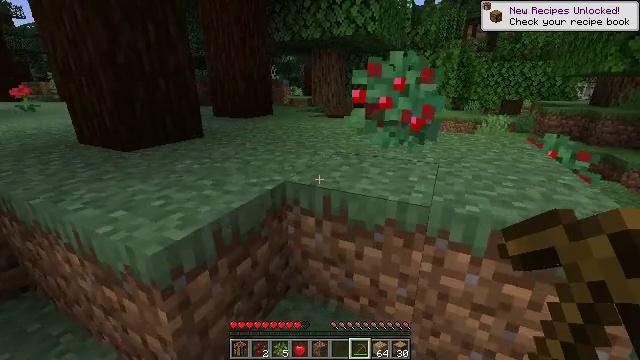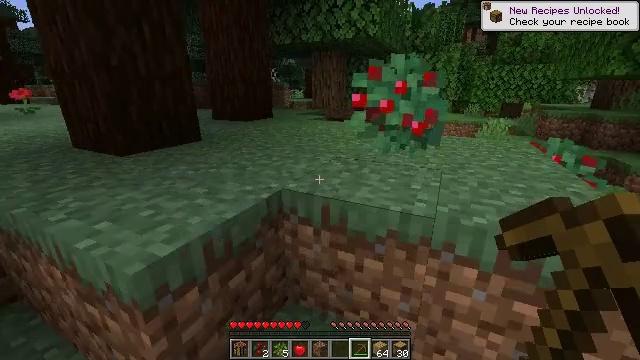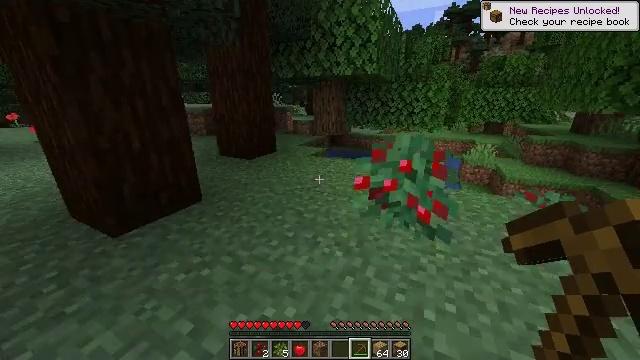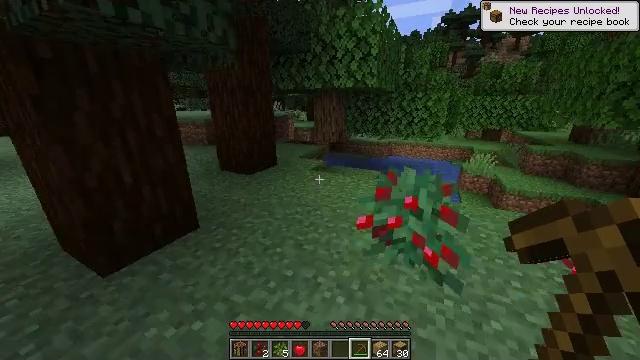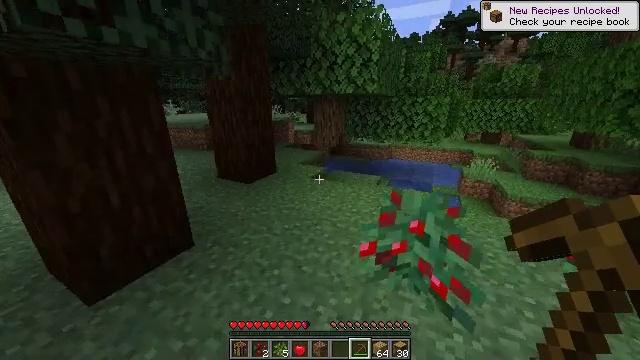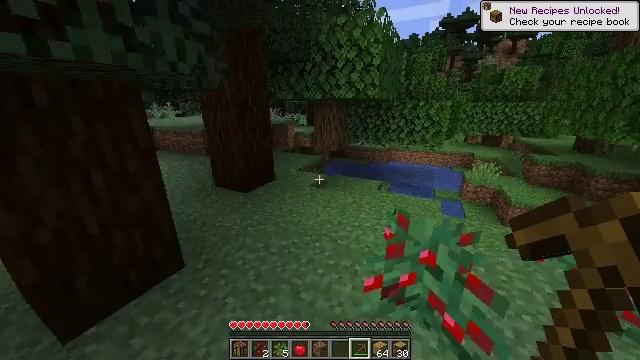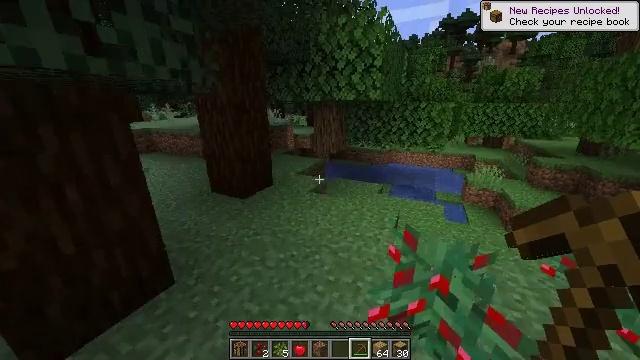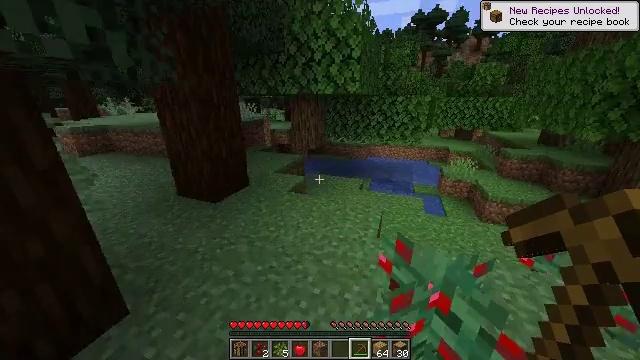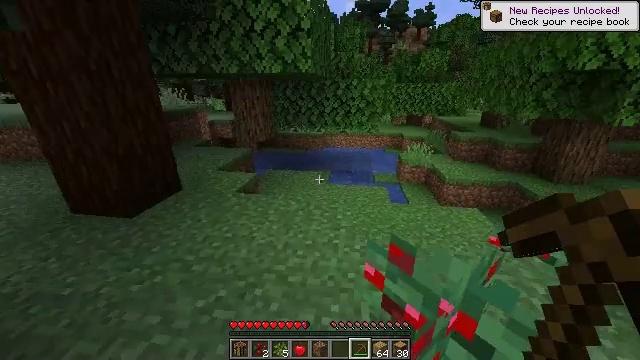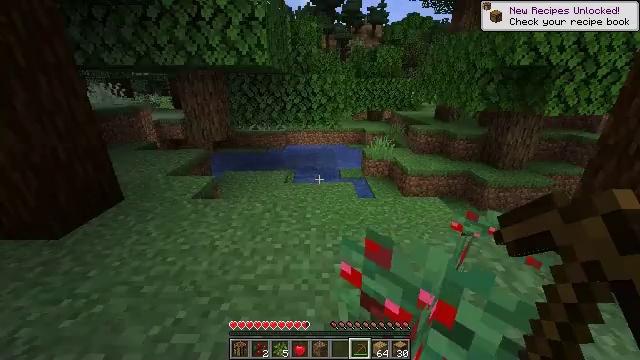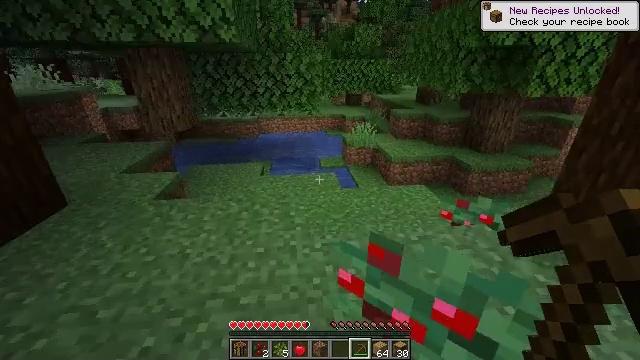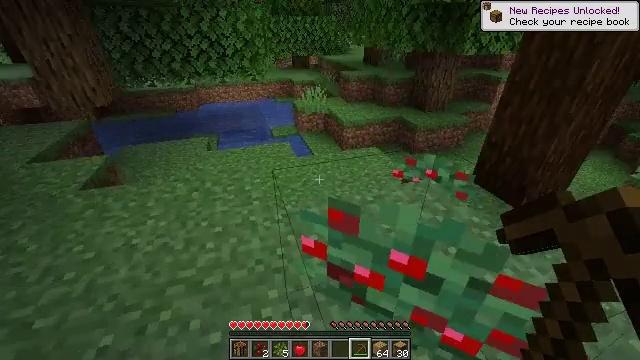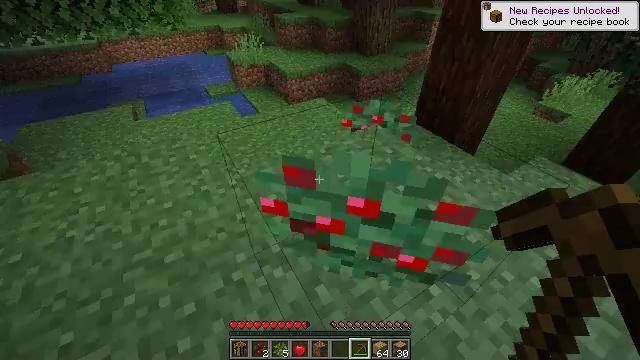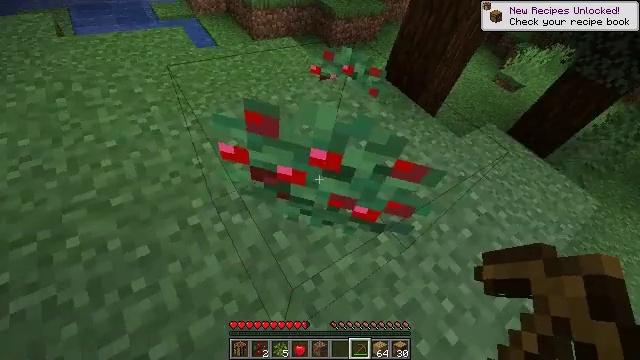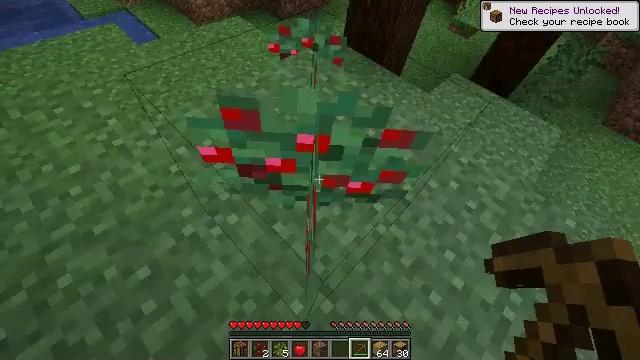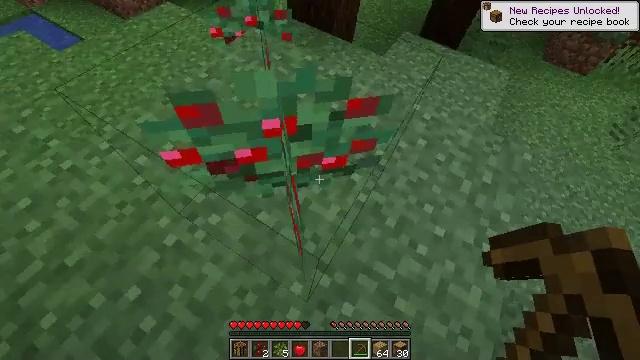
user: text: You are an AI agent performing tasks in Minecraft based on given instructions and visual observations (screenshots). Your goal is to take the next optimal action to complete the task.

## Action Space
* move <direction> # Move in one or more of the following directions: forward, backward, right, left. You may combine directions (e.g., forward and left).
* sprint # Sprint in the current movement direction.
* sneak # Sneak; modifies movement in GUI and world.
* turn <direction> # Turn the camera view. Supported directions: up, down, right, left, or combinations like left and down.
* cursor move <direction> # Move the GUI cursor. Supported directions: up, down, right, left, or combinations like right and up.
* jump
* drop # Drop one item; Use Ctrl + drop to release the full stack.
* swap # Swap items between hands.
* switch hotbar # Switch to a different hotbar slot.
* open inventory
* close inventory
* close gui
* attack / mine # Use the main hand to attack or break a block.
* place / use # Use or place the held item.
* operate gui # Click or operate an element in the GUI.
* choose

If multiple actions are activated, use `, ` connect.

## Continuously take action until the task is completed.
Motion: motion action
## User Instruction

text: Gather sweet berries from the bush.
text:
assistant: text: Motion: move forward, sprint, jump
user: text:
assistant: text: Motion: move forward, sprint, jump
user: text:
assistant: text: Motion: move forward, sprint, jump
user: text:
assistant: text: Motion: move forward, jump
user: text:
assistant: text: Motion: move forward, jump
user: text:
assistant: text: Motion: move forward, jump
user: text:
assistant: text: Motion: turn right and down
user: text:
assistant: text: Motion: turn right and down
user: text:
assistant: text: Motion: turn right
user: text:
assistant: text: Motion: turn right and down
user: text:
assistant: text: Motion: turn right and down
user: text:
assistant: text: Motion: turn right and down
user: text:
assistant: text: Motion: turn right and down
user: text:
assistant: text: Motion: turn right and down
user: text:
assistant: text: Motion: turn right and down
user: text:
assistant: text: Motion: turn right and down, attack / mine
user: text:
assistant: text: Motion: turn right and down, attack / mine
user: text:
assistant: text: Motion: turn right, attack / mine
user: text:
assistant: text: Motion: turn right, attack / mine
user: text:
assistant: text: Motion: attack / mine
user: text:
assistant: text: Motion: no_op
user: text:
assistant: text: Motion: turn left and up
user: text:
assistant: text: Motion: turn left and up
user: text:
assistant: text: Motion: turn left and up
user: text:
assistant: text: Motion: move forward, turn left and up
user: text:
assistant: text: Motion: move forward, turn left and up
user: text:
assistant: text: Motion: move forward, turn left and up
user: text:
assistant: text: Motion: move forward, turn left and up
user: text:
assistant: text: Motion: move forward, sprint, turn left and up
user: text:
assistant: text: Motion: move forward, sprint, turn left and up